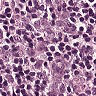
Metastatic tissue present: yes